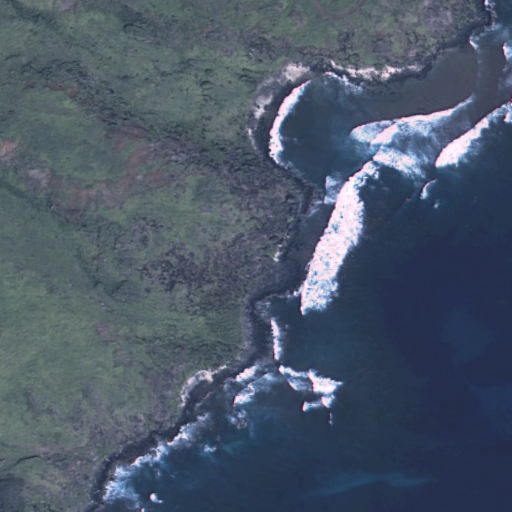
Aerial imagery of cape in Hawaii named Haunakea containing only unknown